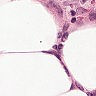
Metastatic tissue present: no